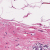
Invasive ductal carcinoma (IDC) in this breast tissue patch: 0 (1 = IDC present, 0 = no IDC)